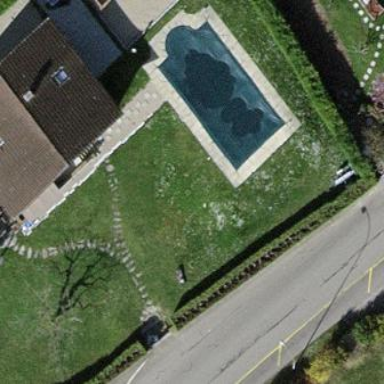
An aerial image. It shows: Swimming pool located in leisure land.